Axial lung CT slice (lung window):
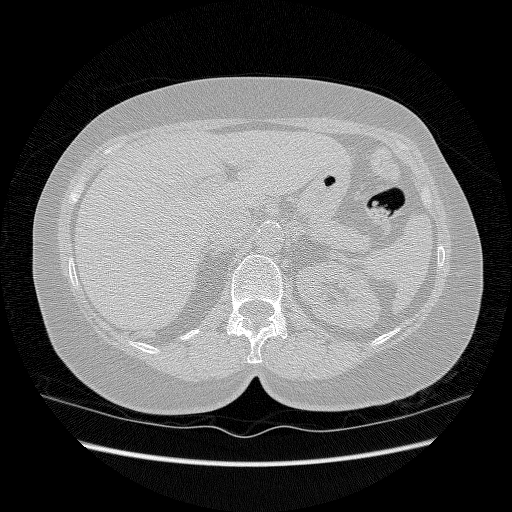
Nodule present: no